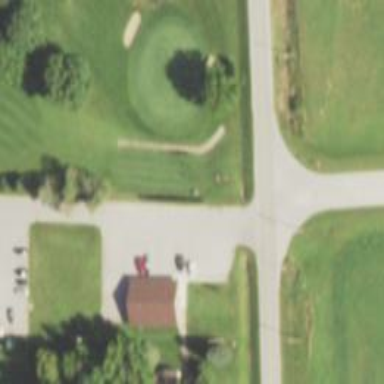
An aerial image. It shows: Service road designated as golf cart path.